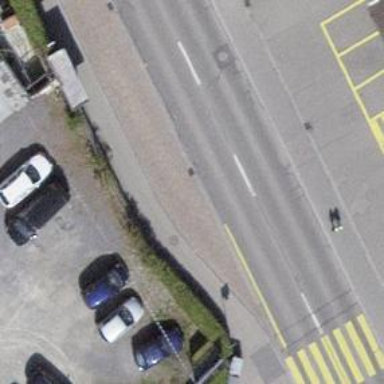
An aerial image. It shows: Bus stop with stop position for public transport.